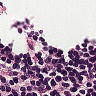
Metastatic tissue present: no